Interaction volume radius: 5 \u00c5
Interaction volume height: 15 \u00c5
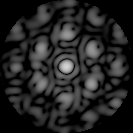
Disorder parameter: 0.4329